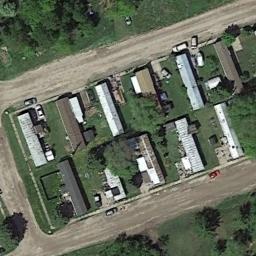
Label: residential